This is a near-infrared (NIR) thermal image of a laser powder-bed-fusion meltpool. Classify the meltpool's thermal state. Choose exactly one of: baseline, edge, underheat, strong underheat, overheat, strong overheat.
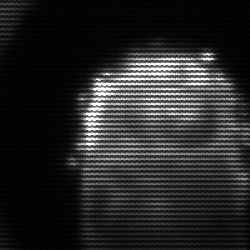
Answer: baseline